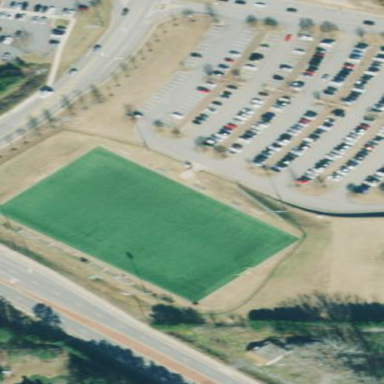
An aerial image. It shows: Lacrosse pitch for leisure land activities.